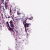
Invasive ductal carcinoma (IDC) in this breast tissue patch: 1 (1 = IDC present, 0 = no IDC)